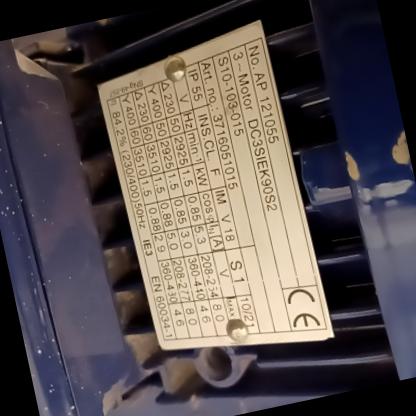
Klasa: tabliczka-znamionowa